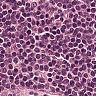
Metastatic tissue present: no